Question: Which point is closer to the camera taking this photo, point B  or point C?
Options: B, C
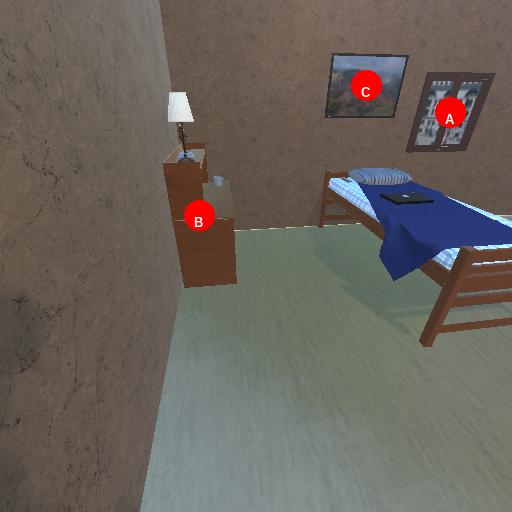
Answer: B